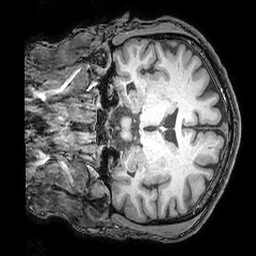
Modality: T1w
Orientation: coronal
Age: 47
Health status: ill
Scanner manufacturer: philips
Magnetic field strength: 3 T
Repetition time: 0.007 s
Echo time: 0.0035 s